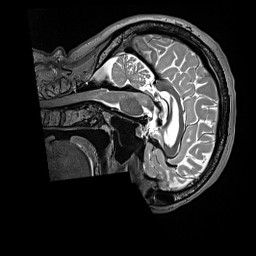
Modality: T2w
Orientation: sagittal
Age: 59
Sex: female
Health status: ill
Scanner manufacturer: siemens
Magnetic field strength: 3 T
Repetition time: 3.2 s
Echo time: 0.564 s